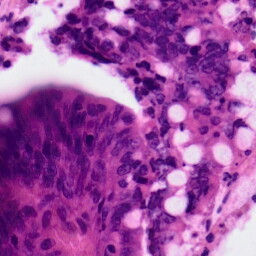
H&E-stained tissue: Colon